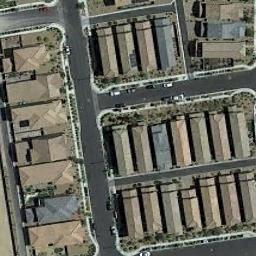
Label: dense_residential